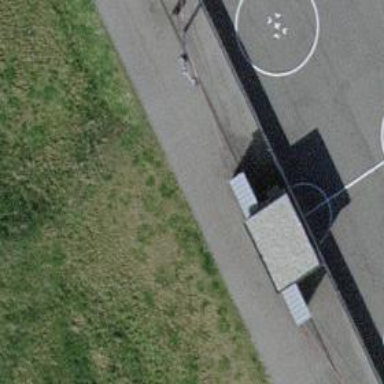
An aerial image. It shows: Bench.